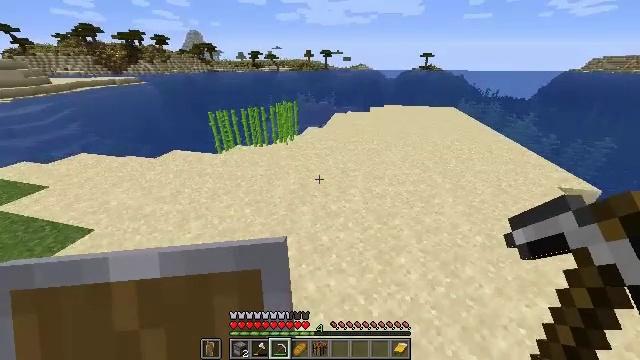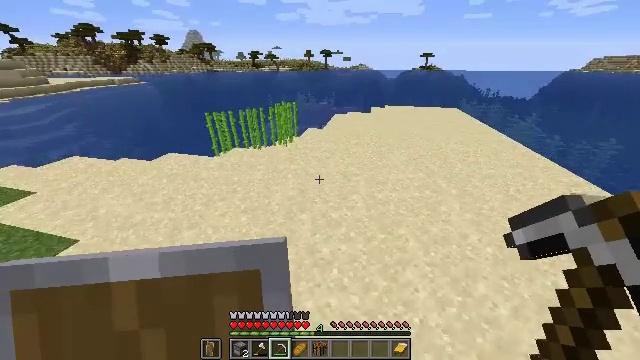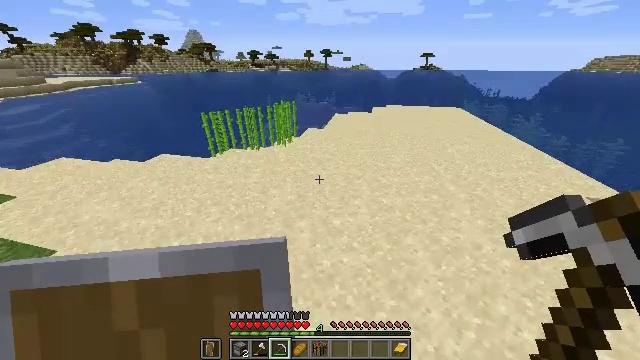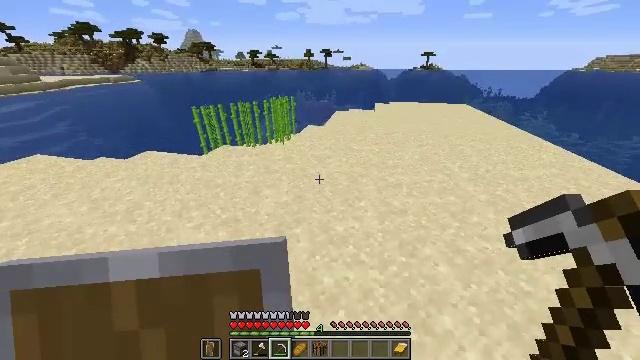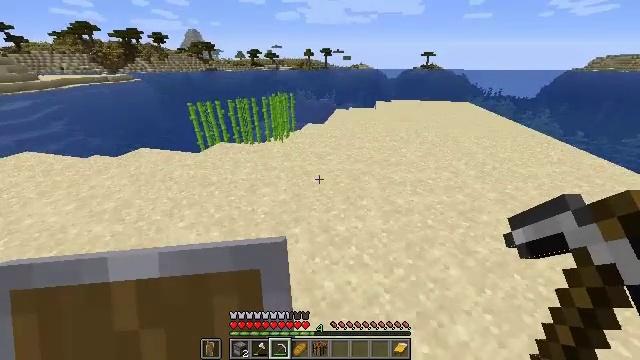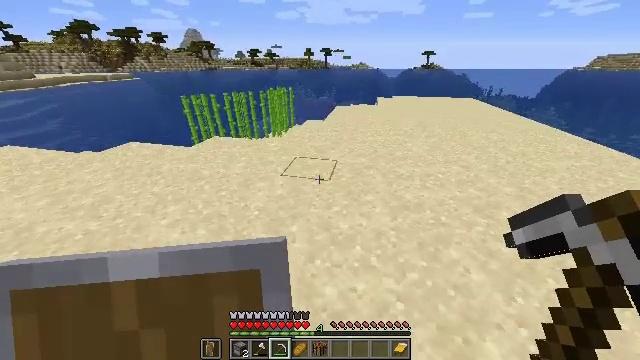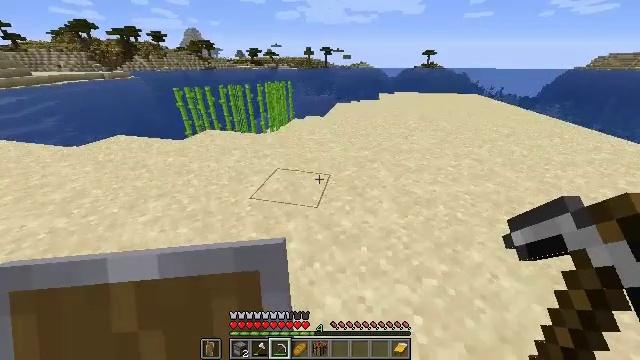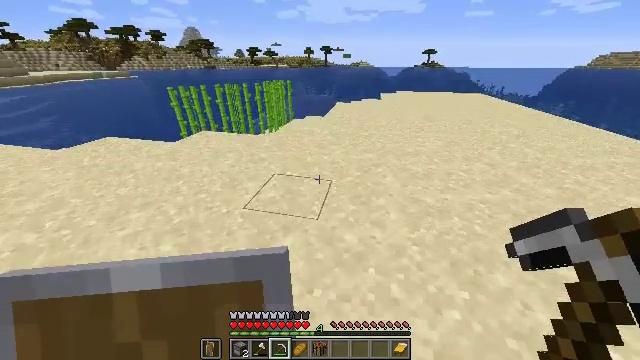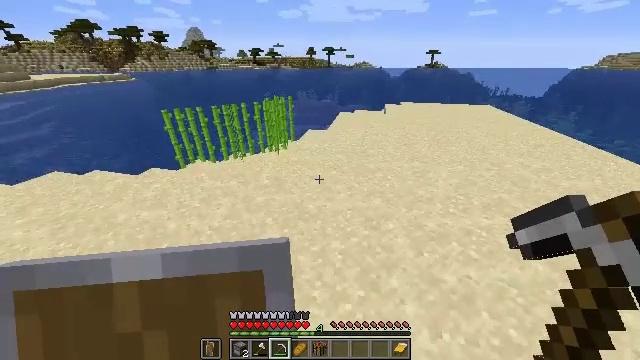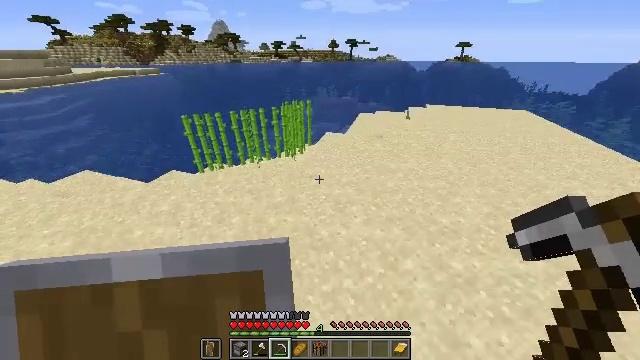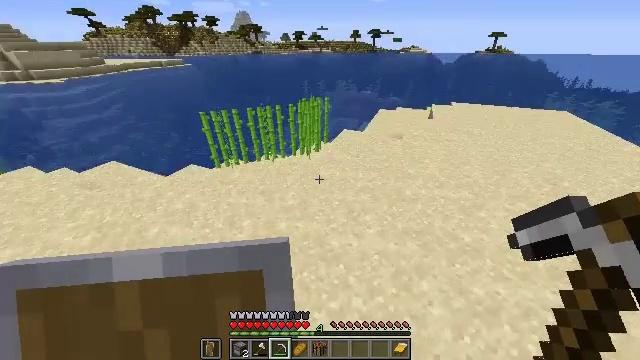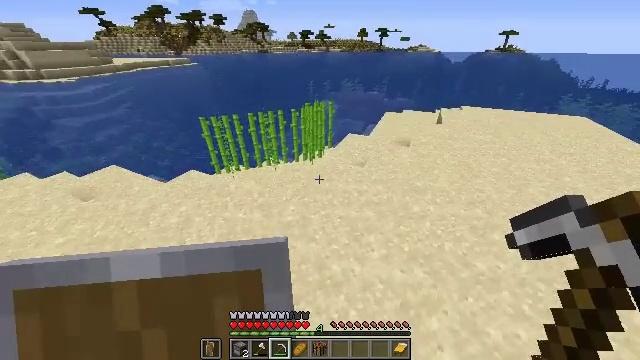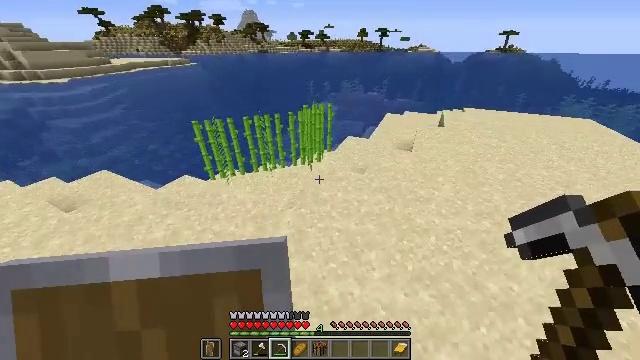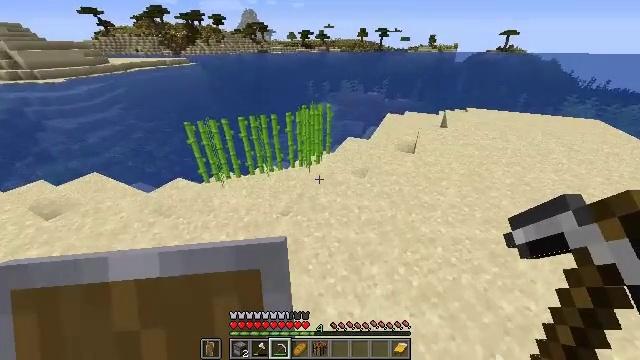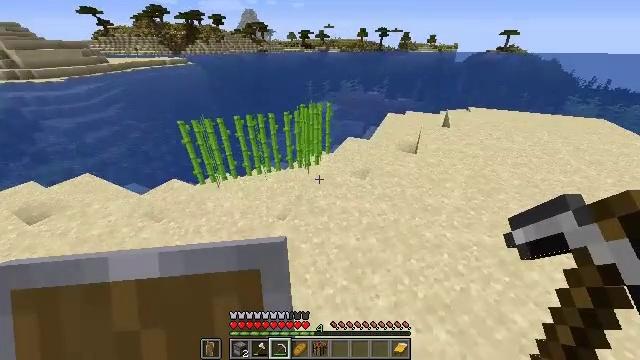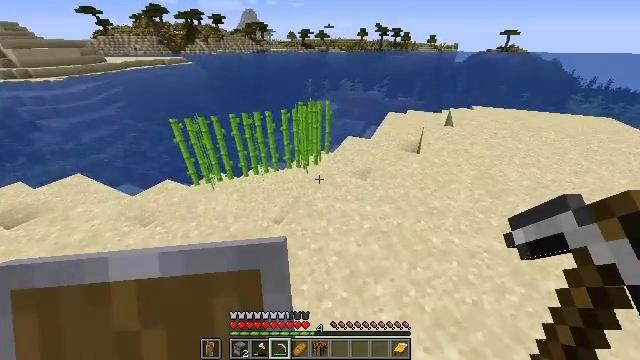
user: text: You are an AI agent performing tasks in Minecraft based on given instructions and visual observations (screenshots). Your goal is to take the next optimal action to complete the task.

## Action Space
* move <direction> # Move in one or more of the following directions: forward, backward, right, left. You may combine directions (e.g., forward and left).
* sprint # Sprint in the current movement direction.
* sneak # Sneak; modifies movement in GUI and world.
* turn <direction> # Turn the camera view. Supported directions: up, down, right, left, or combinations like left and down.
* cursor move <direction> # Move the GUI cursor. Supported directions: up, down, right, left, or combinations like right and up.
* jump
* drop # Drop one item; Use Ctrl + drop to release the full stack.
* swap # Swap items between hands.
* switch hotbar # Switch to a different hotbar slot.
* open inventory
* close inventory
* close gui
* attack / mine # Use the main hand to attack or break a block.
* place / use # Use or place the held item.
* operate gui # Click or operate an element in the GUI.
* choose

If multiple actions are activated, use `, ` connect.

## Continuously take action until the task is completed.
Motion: motion action
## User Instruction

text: Collect sugar cane near water sources.
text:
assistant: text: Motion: move forward, jump
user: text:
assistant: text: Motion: move forward, jump
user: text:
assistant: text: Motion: move forward, jump
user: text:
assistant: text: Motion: move forward, jump
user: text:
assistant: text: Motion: move forward, jump
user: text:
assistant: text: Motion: move forward, jump
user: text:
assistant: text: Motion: move forward, jump
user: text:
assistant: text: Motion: move forward, jump
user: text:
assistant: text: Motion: move forward, turn left and down, jump
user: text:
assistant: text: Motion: move forward, turn left and down, jump
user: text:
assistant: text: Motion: move forward, turn left, jump
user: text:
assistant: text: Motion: move forward, jump
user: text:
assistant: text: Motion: move forward, jump
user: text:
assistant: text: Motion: move forward, jump
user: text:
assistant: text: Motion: move forward, jump
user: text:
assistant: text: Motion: move forward, jump
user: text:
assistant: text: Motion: move forward and move right, jump
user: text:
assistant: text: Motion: move forward and move right, jump
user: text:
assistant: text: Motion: move forward and move right, jump
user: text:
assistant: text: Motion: move forward and move right, jump
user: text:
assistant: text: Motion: move forward and move right, jump
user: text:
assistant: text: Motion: move forward and move right, jump
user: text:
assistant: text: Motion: move forward and move right, jump
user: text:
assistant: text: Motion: move forward
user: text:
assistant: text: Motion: move forward
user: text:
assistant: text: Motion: move forward
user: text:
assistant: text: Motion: move forward
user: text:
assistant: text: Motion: move forward
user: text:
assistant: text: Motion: move forward
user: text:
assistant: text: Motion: no_op